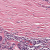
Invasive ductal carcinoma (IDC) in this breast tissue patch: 0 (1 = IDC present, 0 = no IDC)